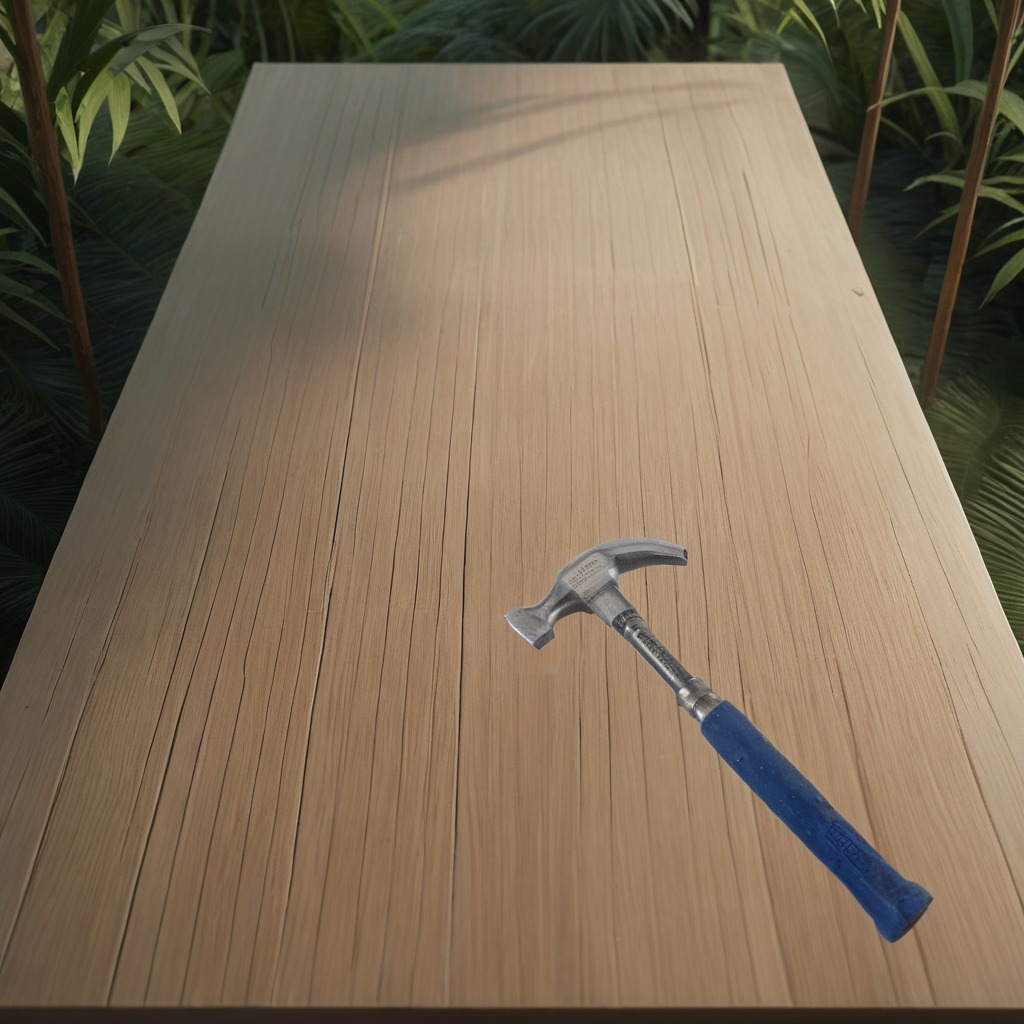
A hammer is lying on the wooden table.